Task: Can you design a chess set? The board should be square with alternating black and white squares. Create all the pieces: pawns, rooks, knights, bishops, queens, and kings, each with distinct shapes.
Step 598:
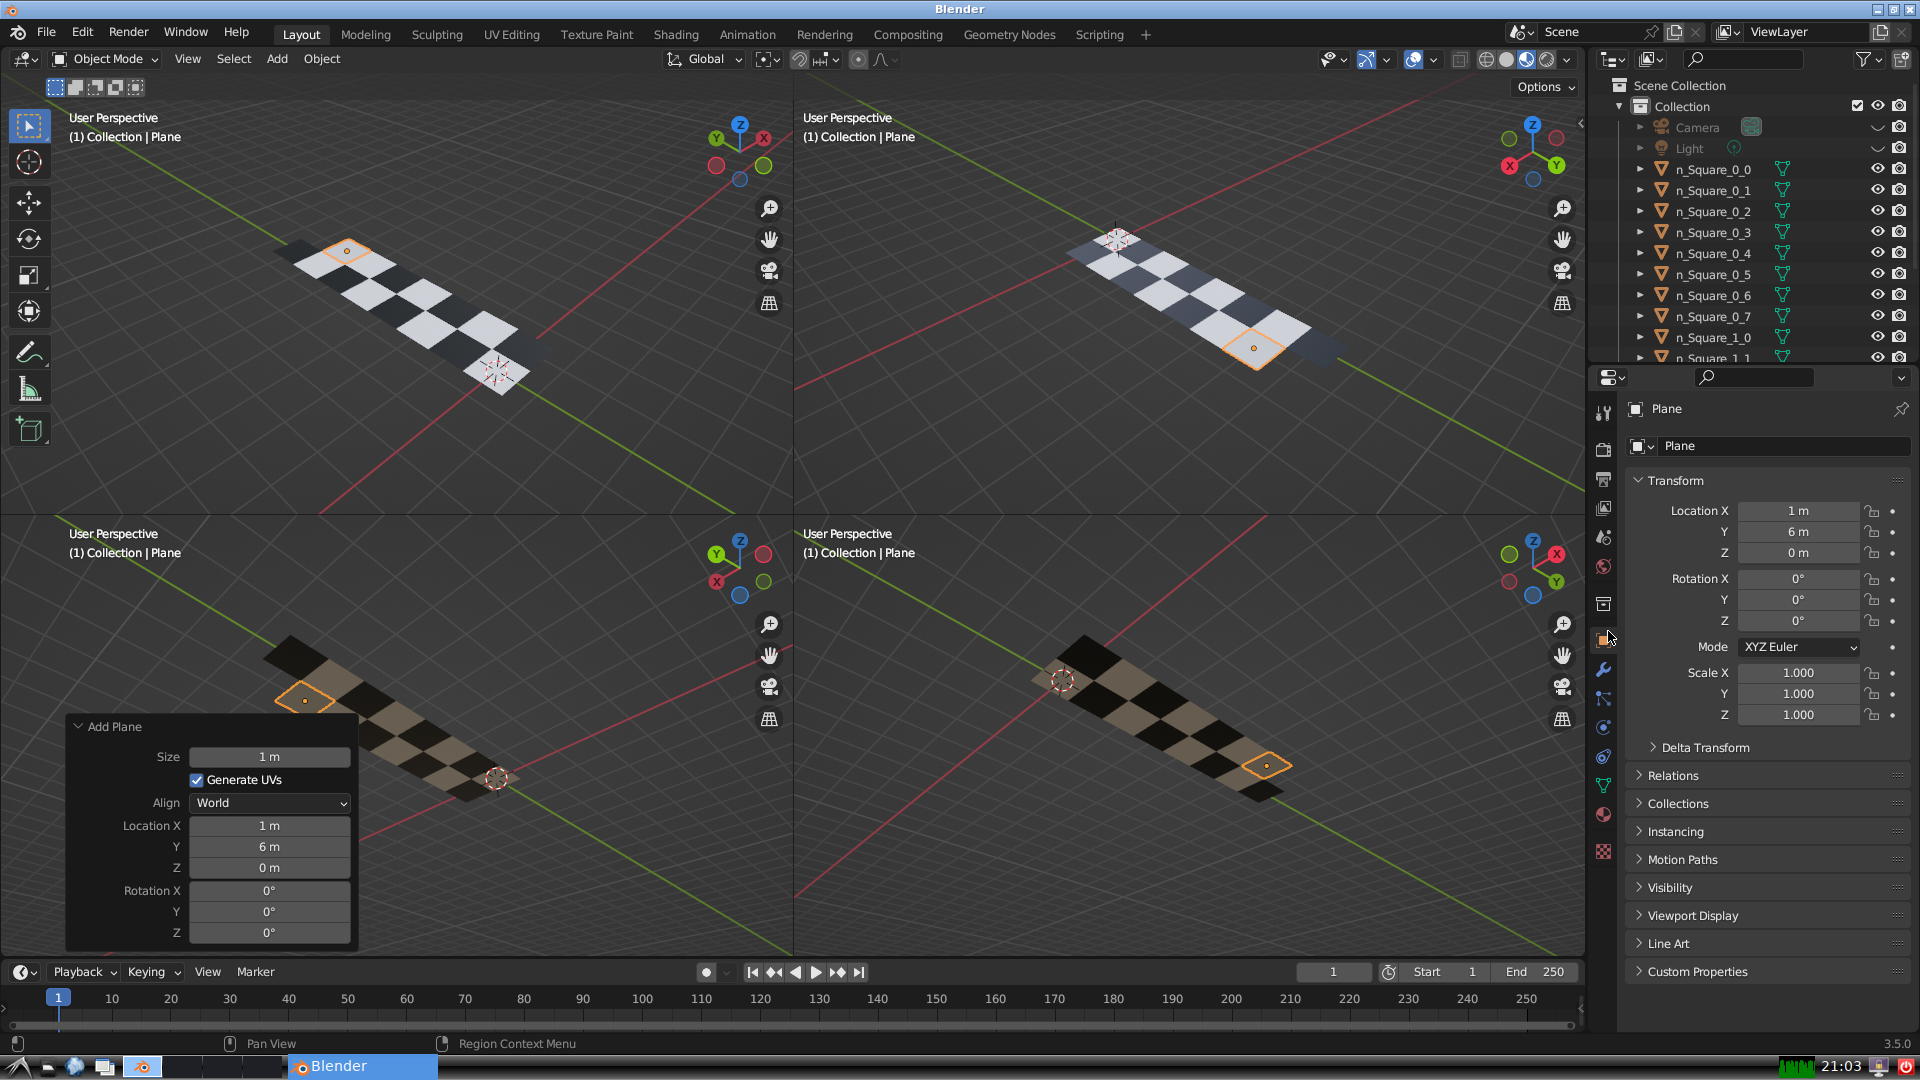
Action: {"mouse_move": [1732, 445]}